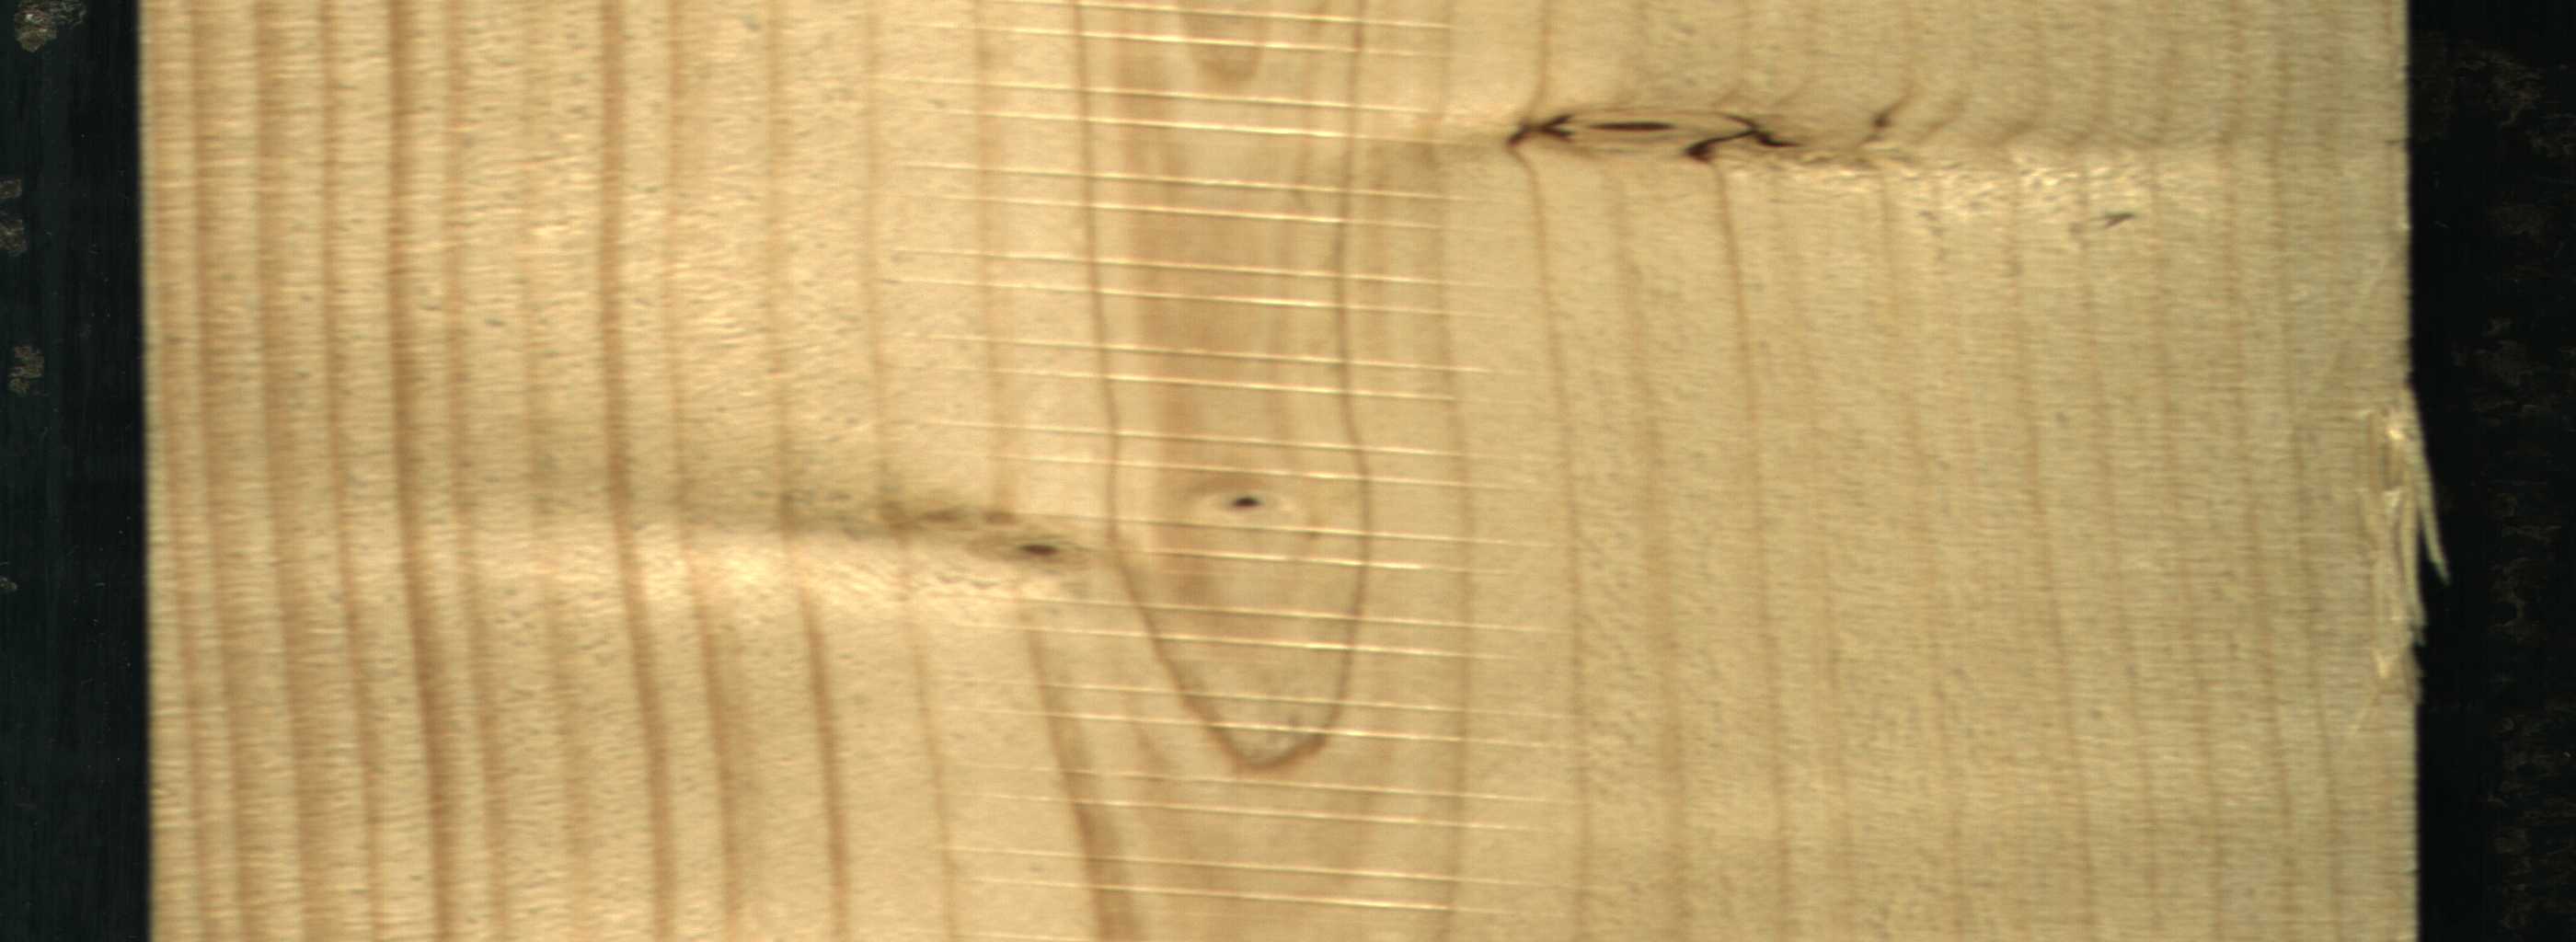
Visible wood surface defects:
Dead_Knot
Dead_Knot
Live_Knot
Live_Knot